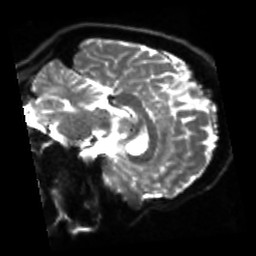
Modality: sbref
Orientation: sagittal
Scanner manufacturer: siemens
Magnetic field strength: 3 T
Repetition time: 4 s
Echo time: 0.0594 s